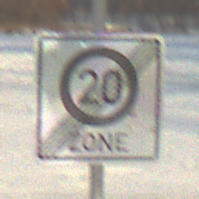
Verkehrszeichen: EndeZone20
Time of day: MorningAfternoon
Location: Outdoor (Suburban)
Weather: PartlyCloudy
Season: NotSpecified
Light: Natural